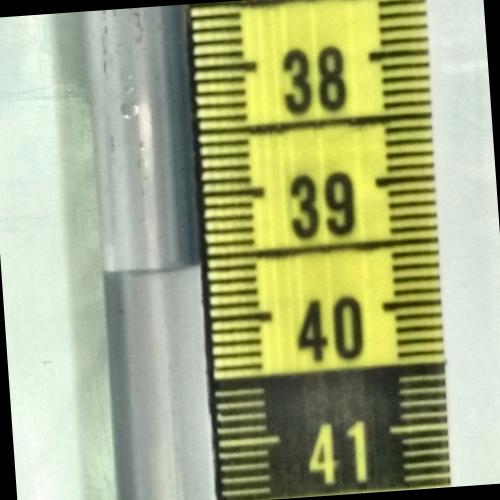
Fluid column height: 39.6 cm